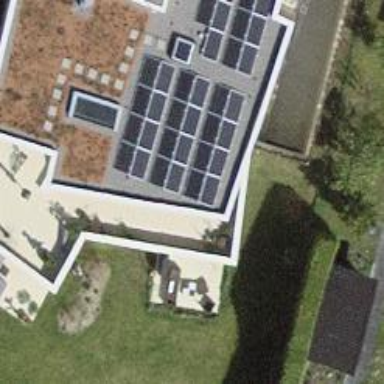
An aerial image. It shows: Solar power generator.